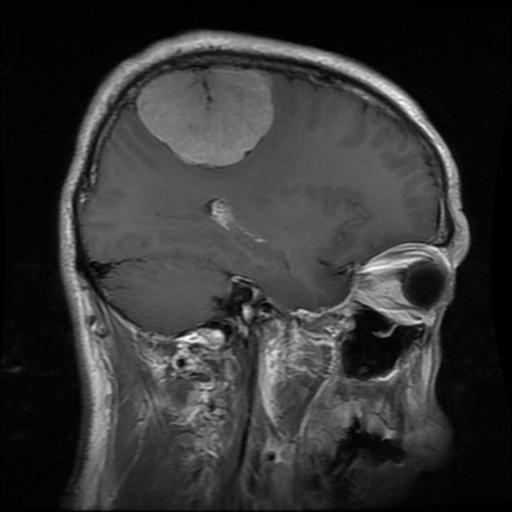
Label: meningioma